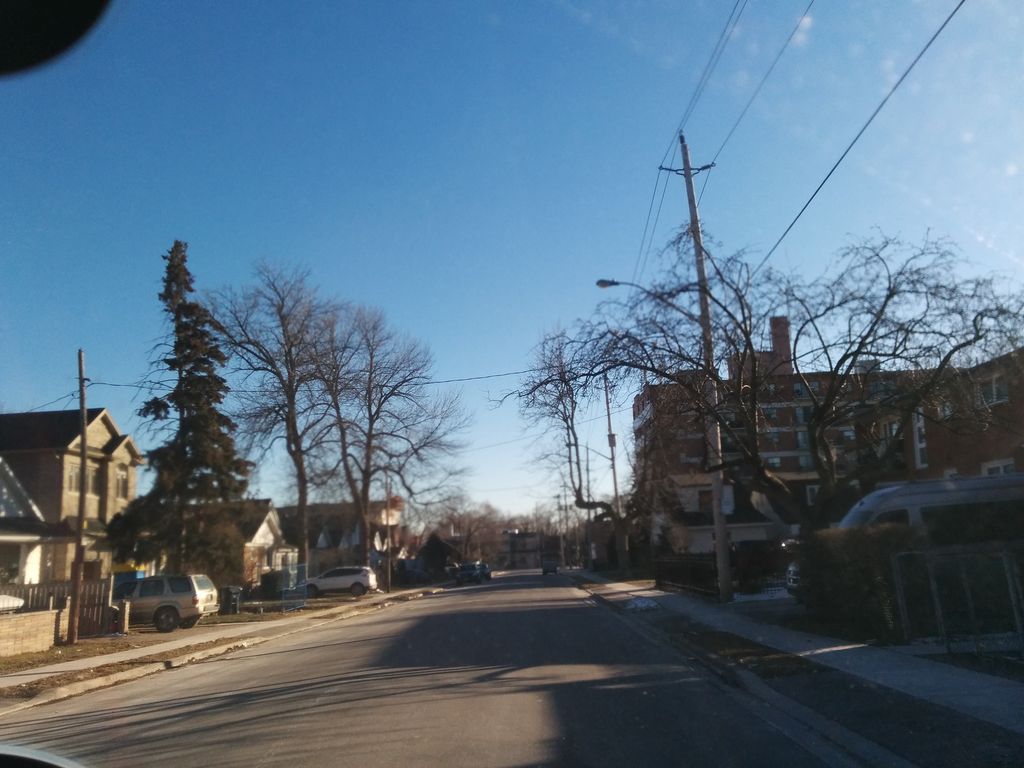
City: toronto